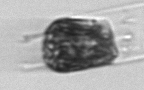
Label: Hemiaulus